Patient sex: F
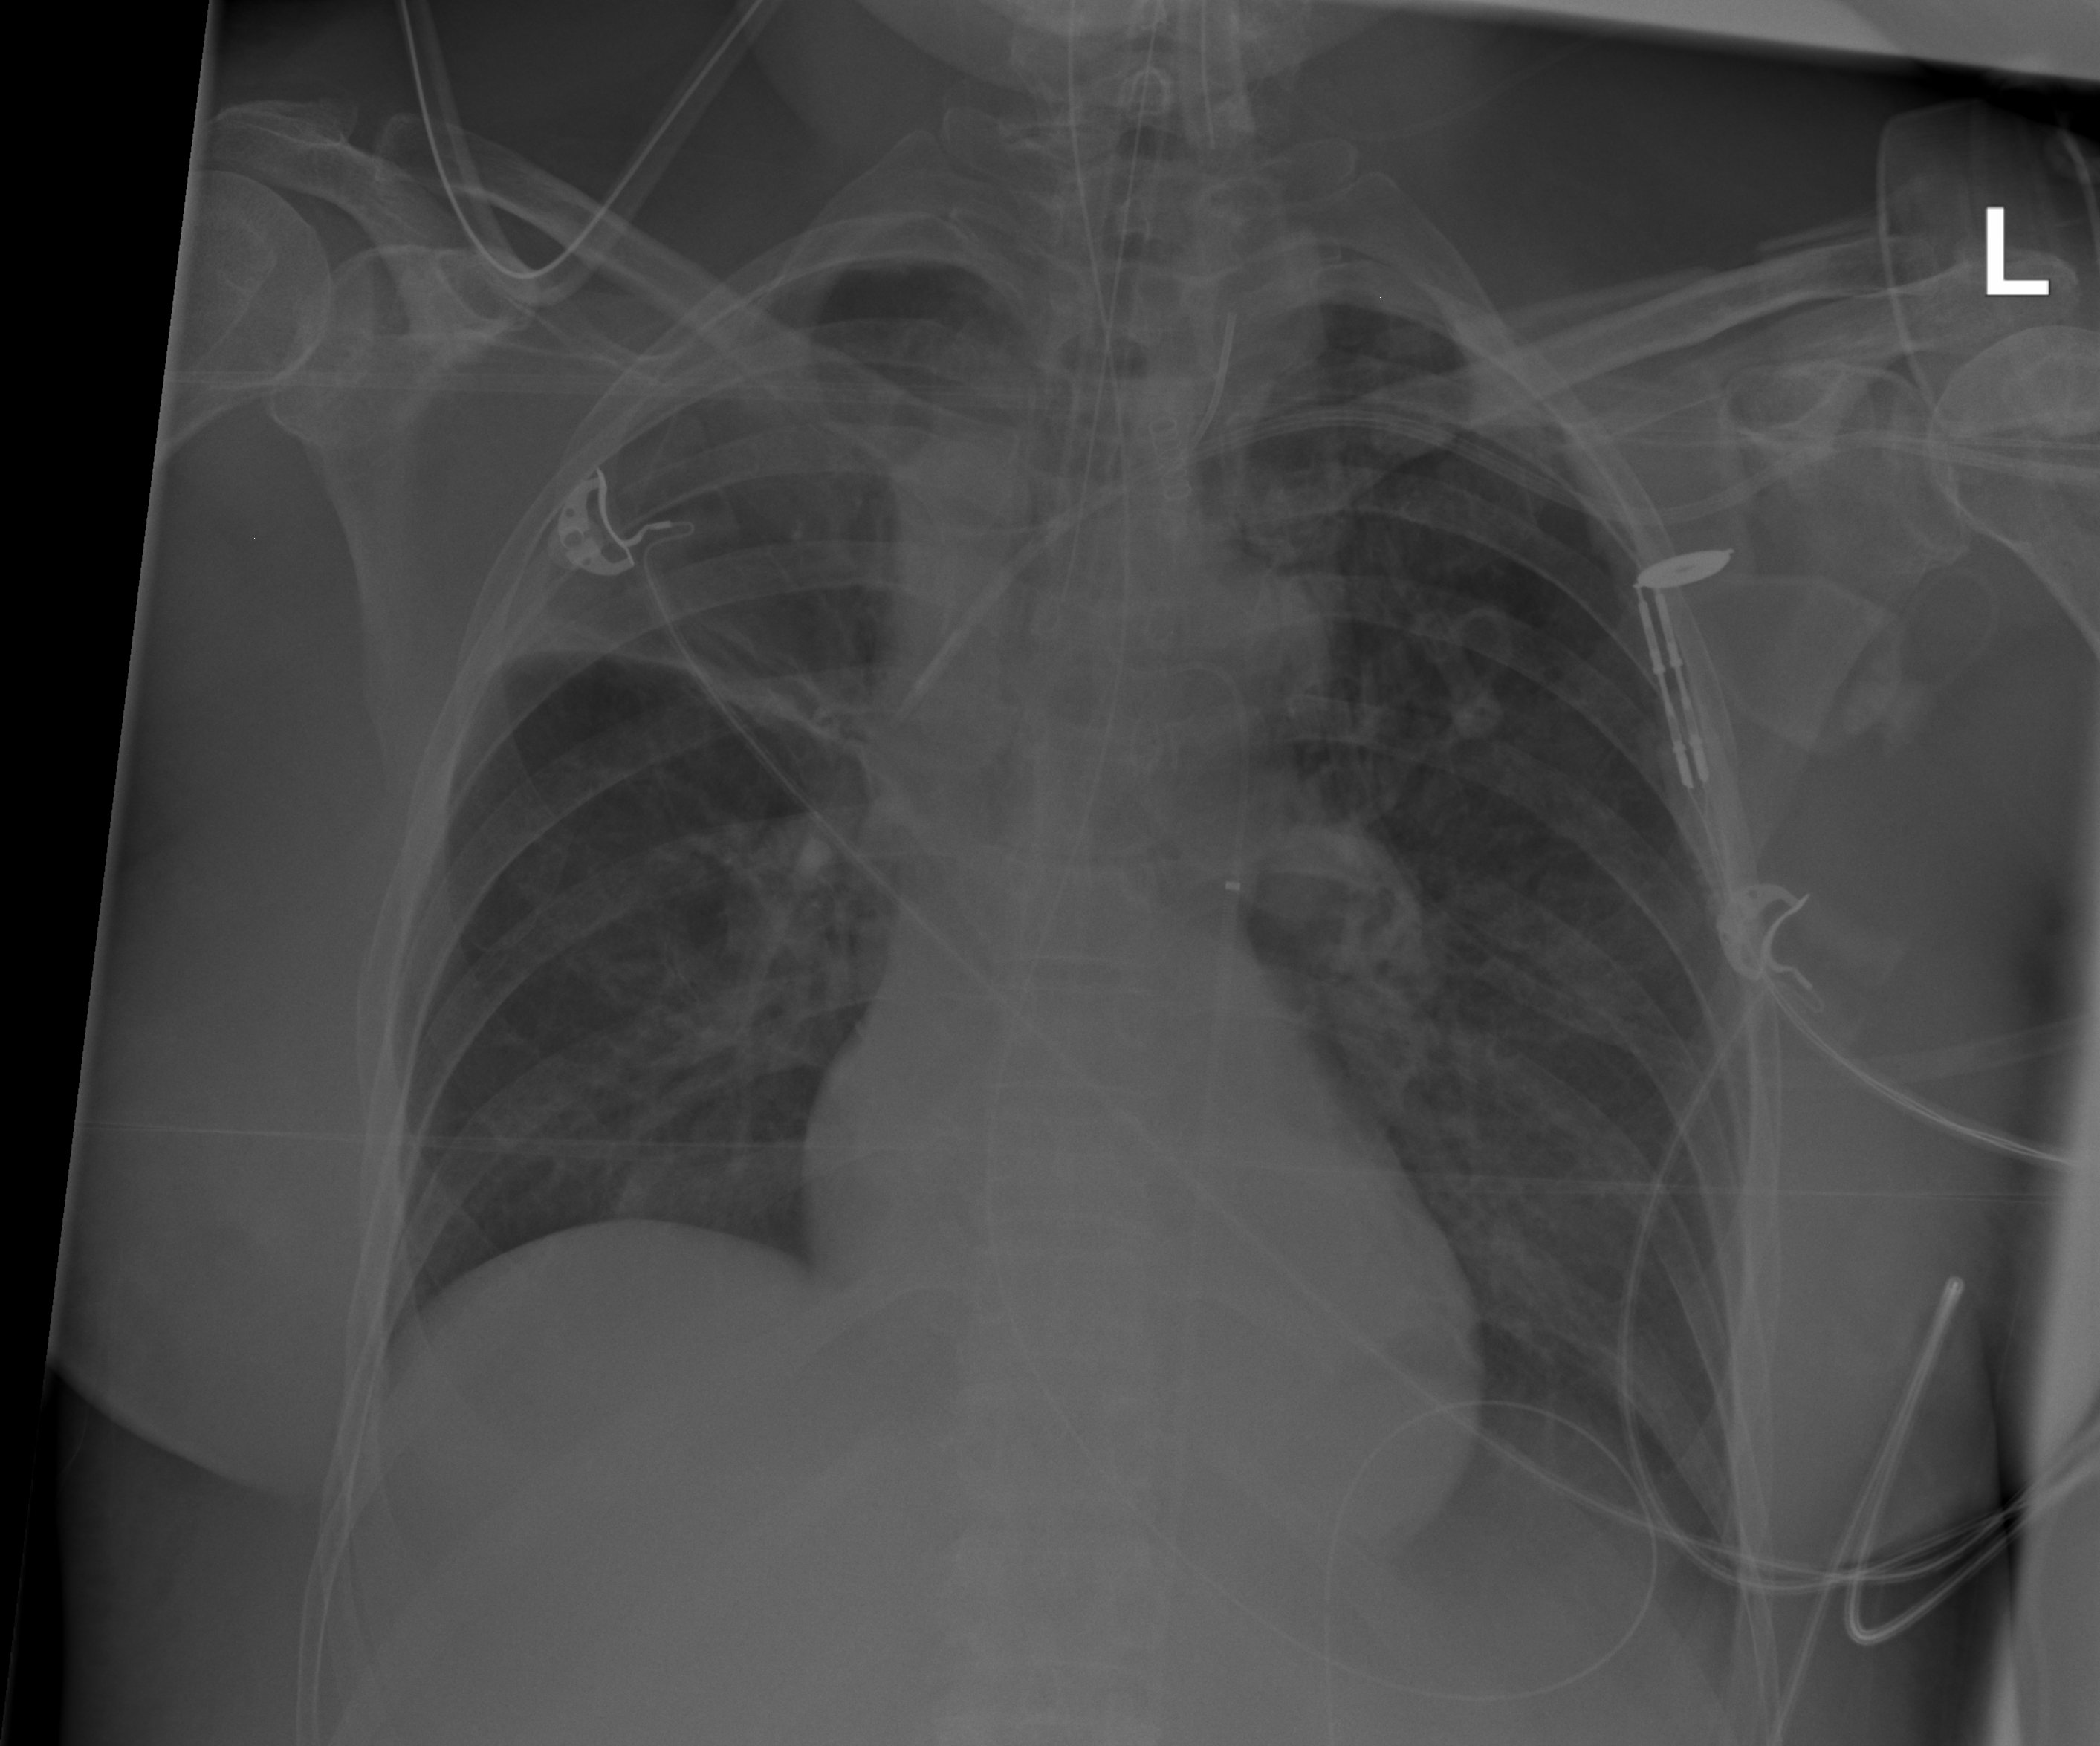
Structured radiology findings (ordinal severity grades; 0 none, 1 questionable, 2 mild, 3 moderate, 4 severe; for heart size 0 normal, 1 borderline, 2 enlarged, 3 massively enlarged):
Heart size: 0
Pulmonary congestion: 0
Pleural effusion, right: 0
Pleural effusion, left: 0
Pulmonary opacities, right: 0
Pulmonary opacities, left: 0
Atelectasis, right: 2
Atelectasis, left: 0